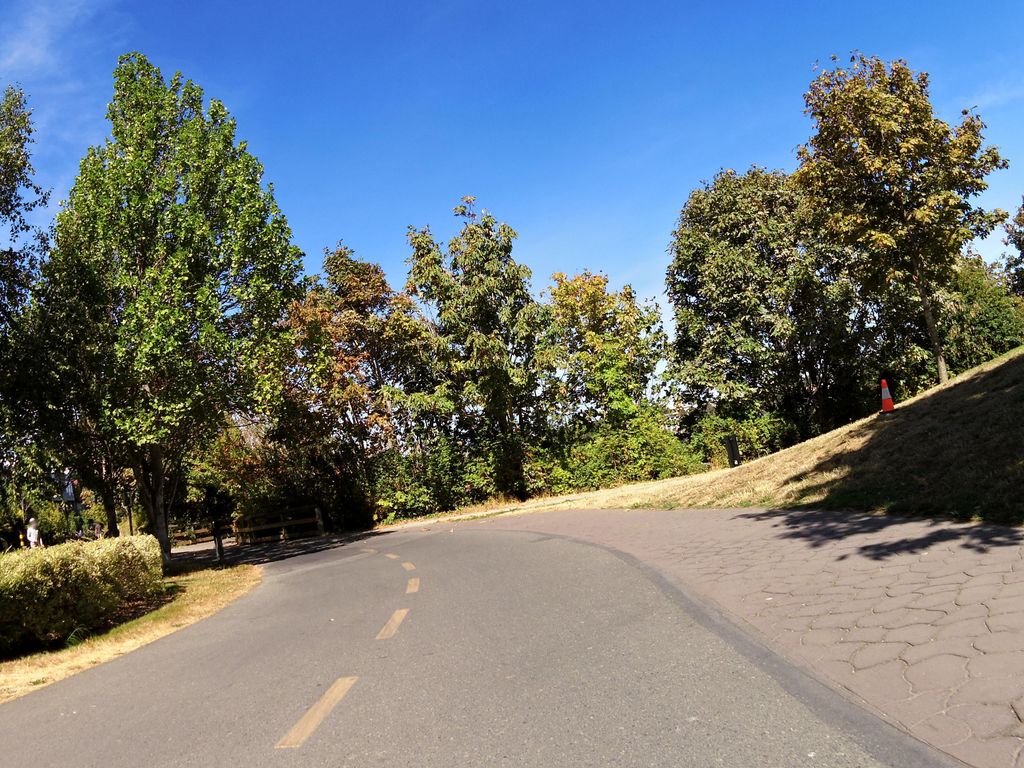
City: victoria